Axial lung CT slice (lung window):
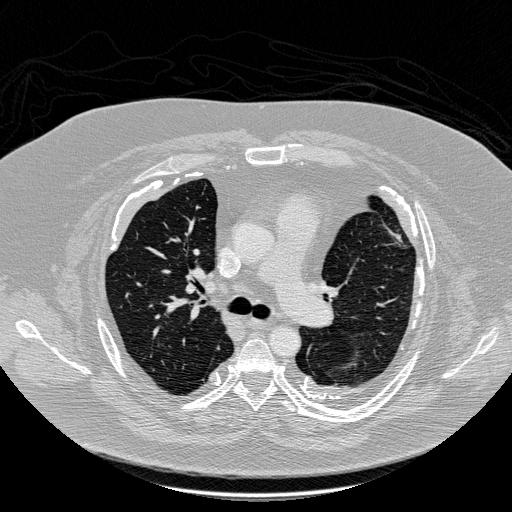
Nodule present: no